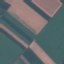
Land use / land cover class: AnnualCrop